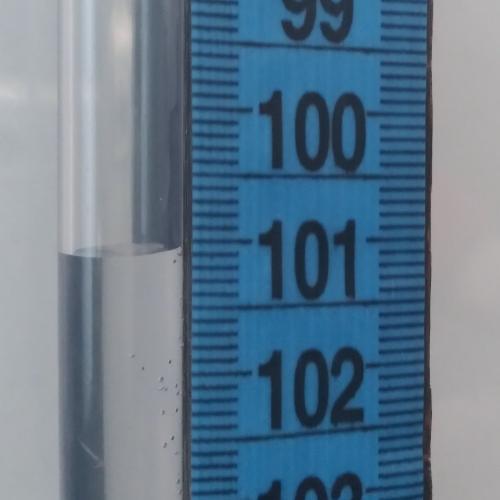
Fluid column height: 101.1 cm